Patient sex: M
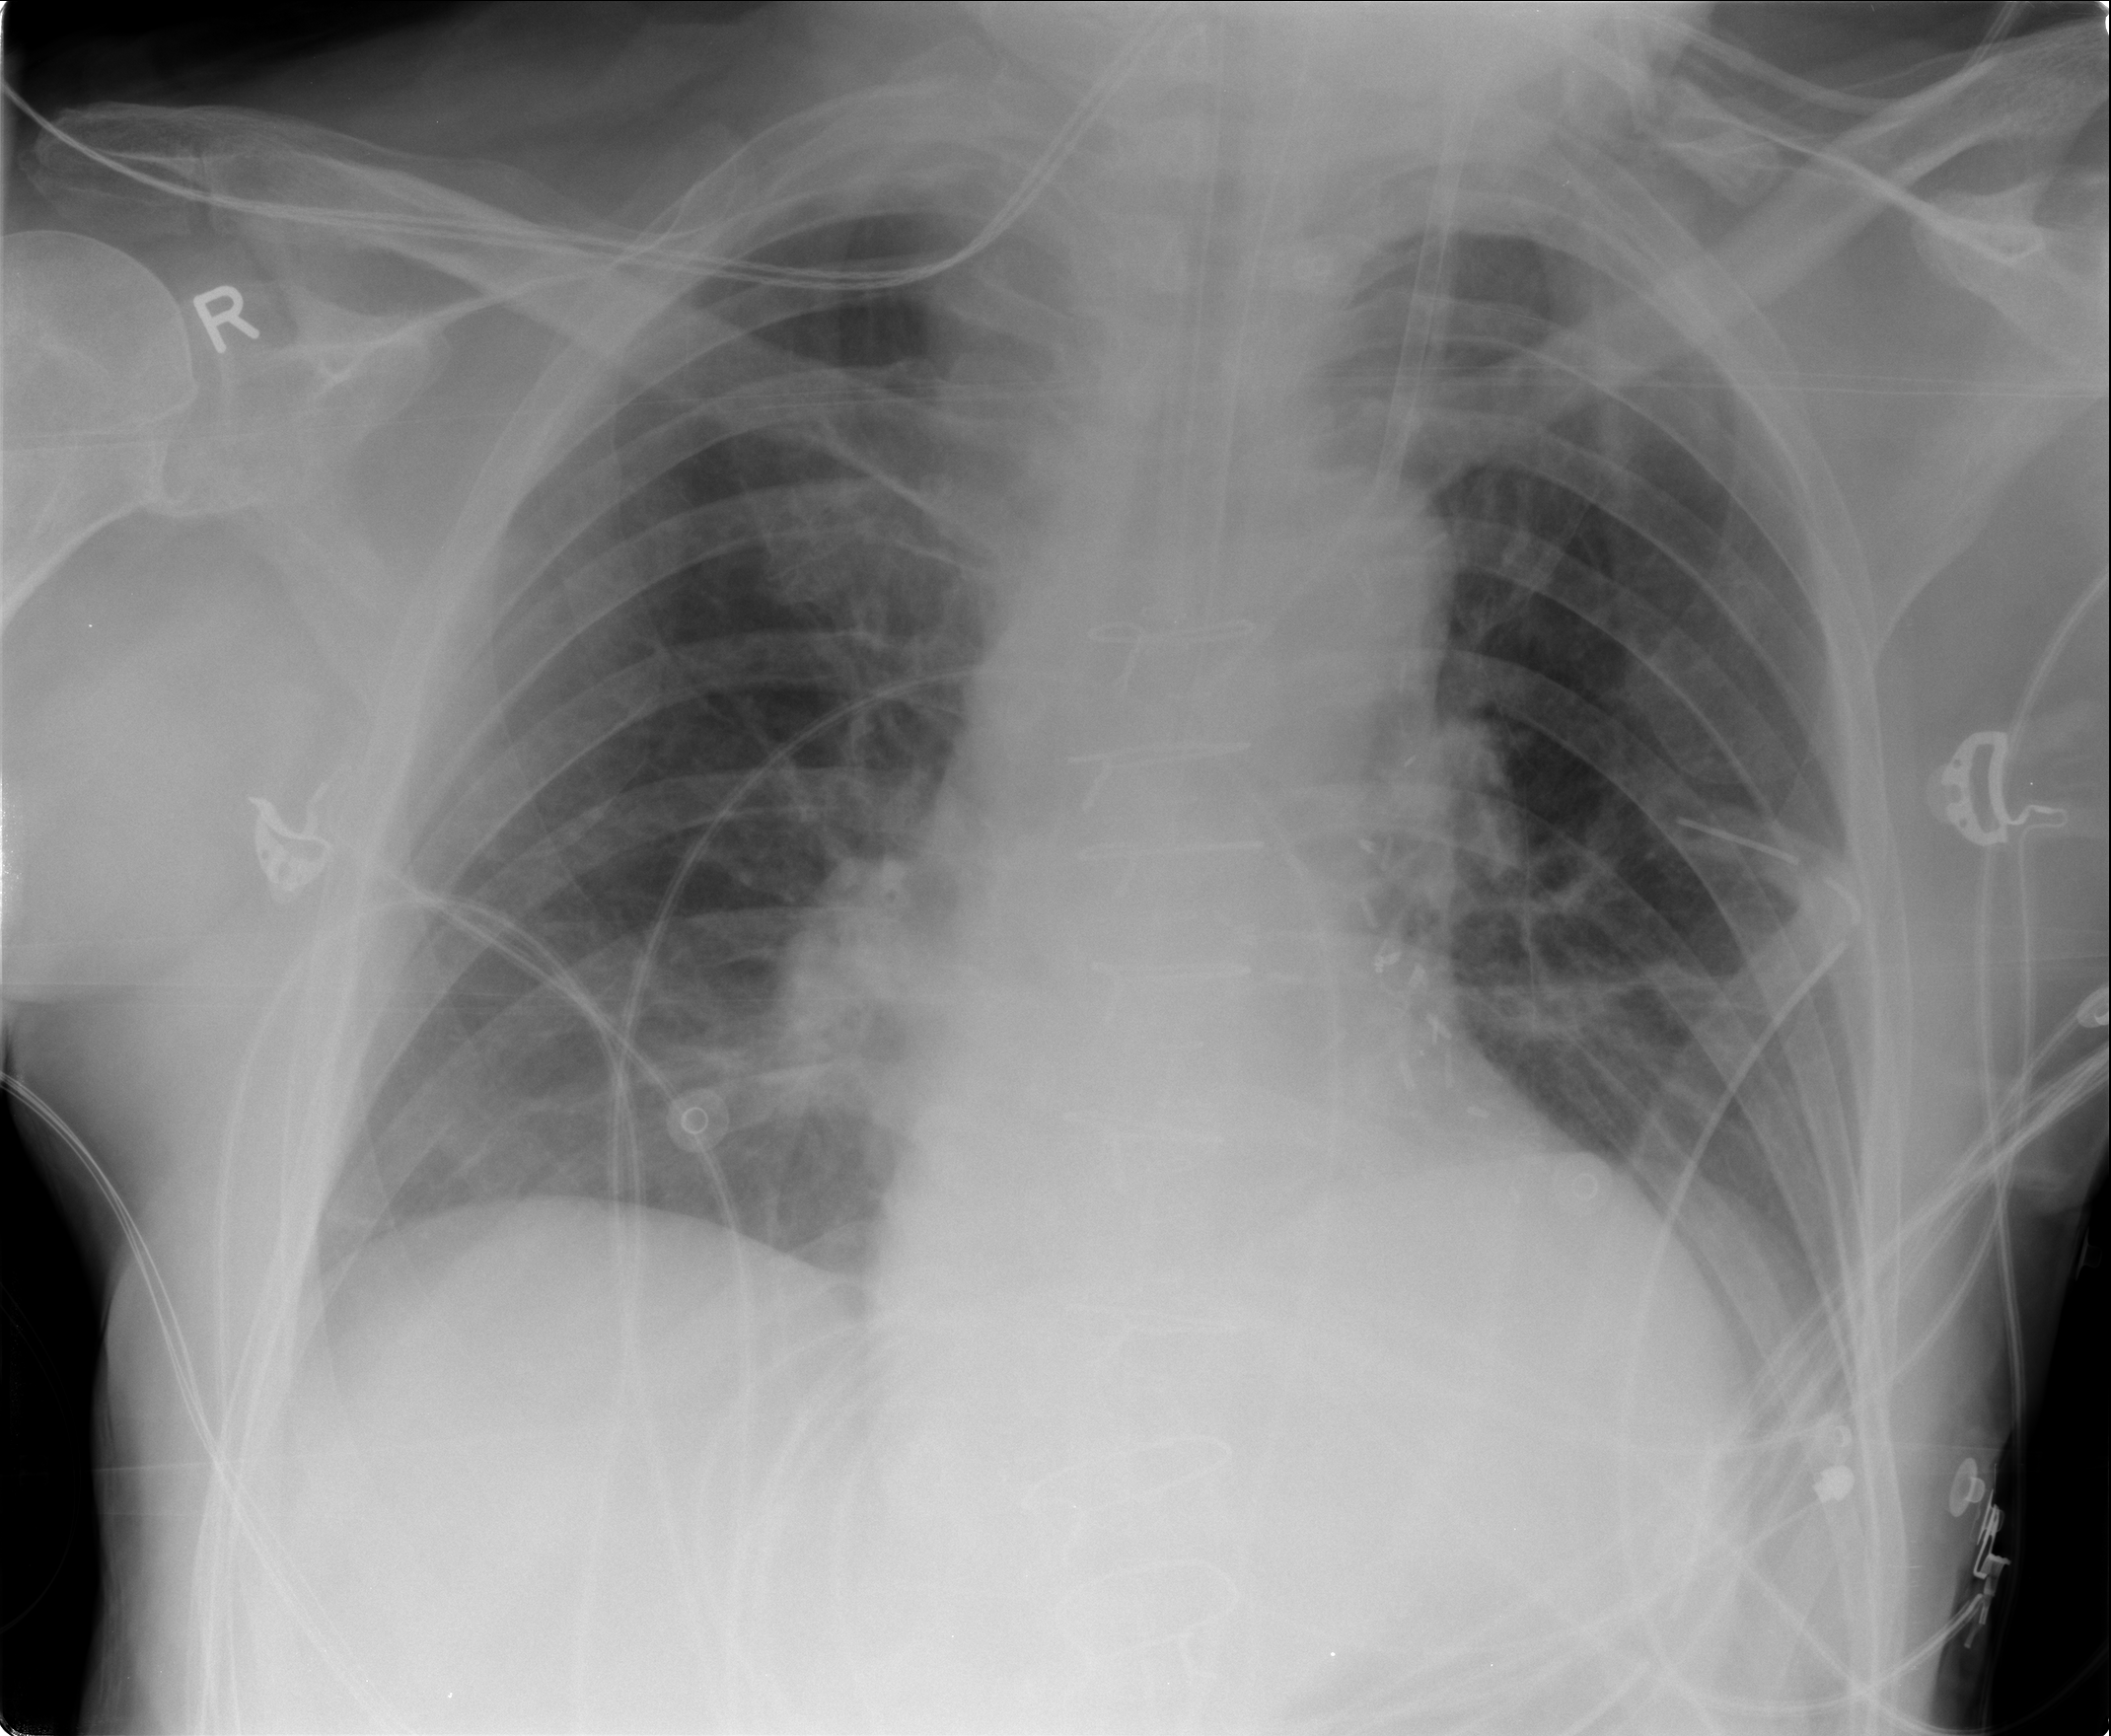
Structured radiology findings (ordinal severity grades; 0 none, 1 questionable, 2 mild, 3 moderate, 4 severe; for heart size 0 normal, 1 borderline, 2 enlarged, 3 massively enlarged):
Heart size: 2
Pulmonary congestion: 0
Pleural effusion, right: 0
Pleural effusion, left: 2
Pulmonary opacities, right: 0
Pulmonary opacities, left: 0
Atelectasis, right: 0
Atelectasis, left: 2